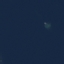
Land use / land cover class: SeaLake